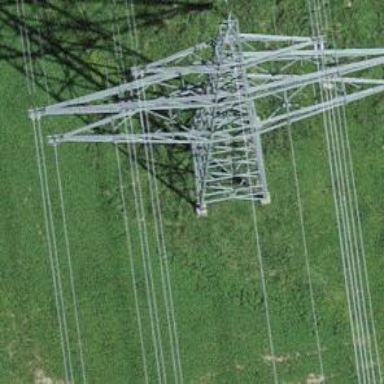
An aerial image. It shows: Towering power structure.